Aerial crown-view tile of a tropical tree (Barro Colorado Island, Panama), acquired 20241112:
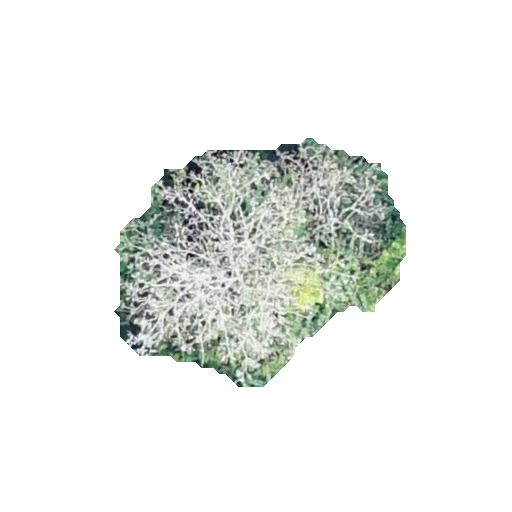
Species: Genipa americana
GBIF accepted scientific name: Genipa americana
Crown area: 78.768 m²